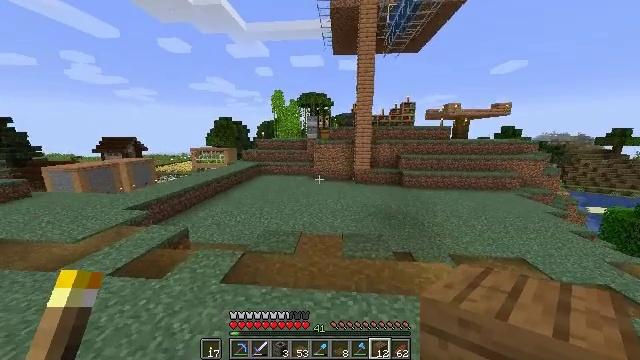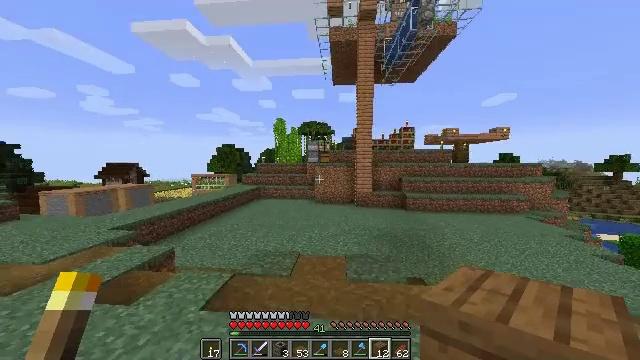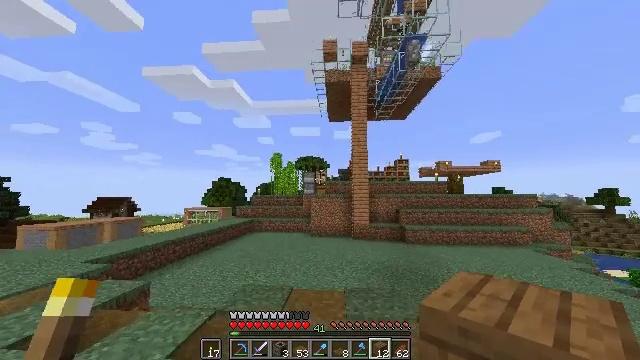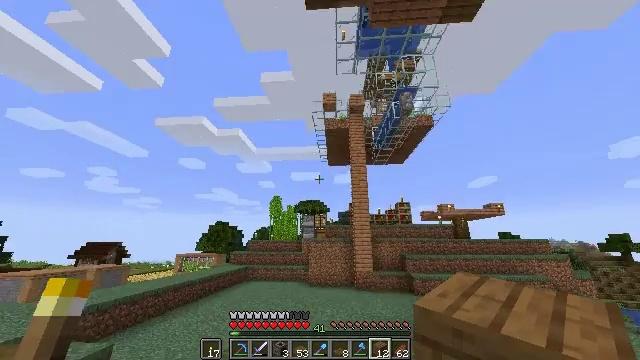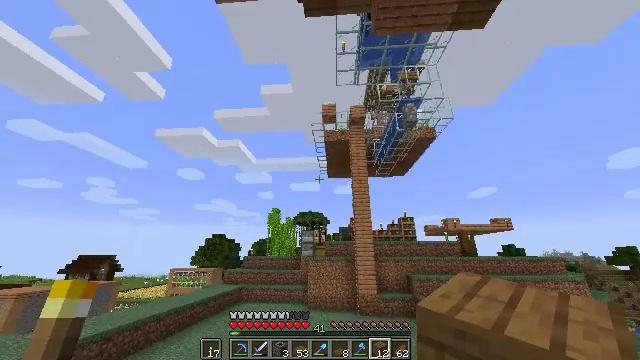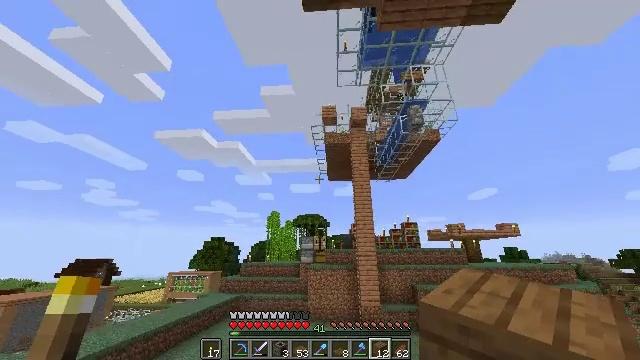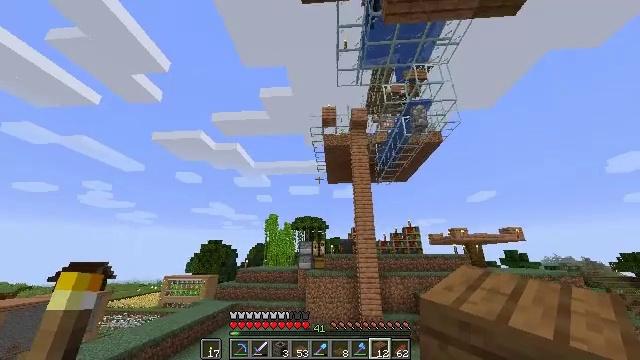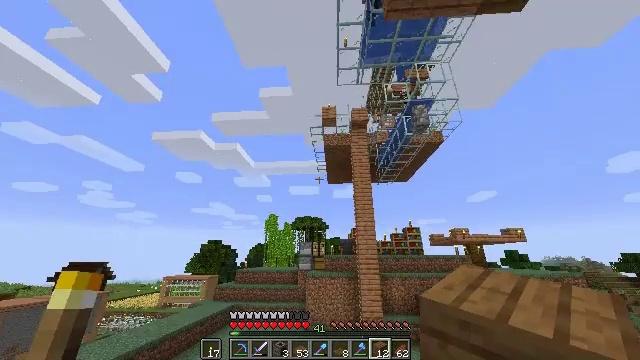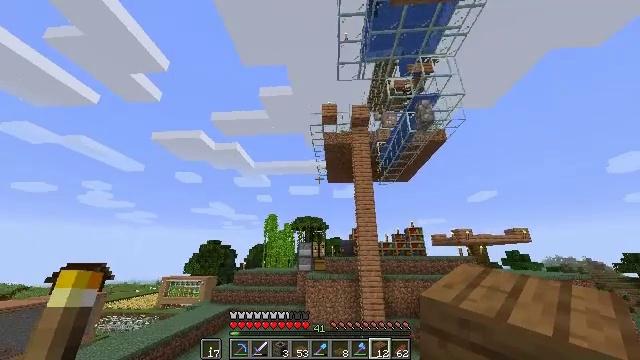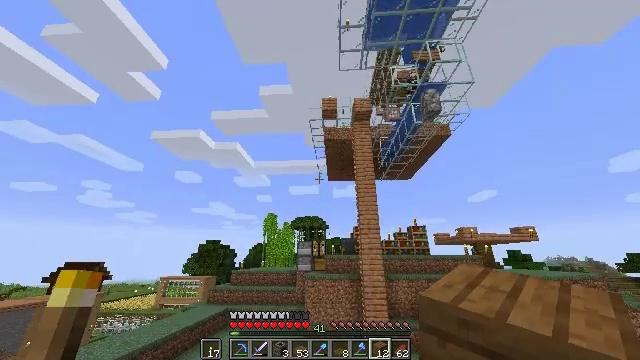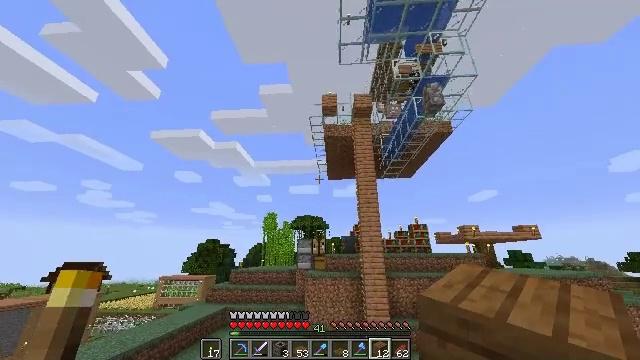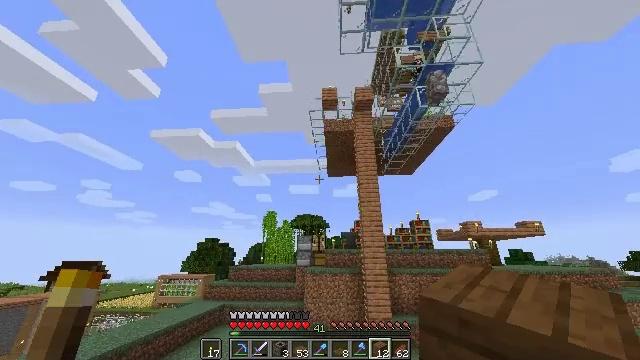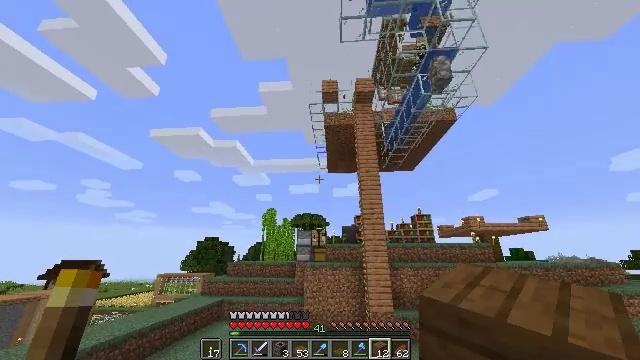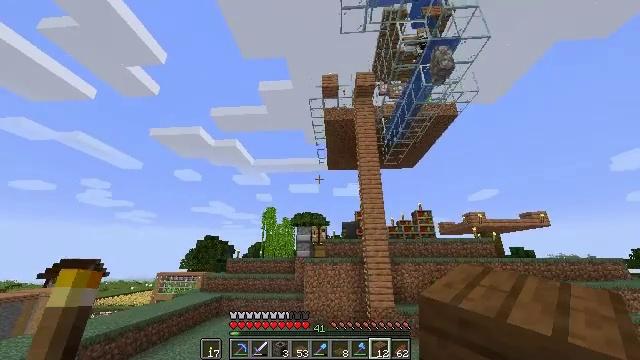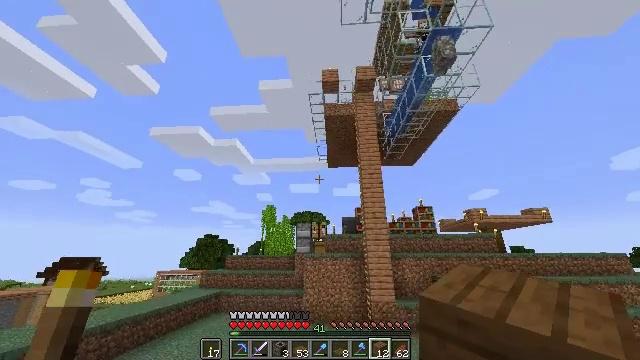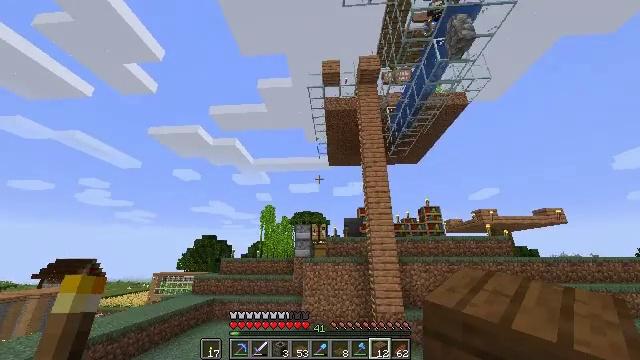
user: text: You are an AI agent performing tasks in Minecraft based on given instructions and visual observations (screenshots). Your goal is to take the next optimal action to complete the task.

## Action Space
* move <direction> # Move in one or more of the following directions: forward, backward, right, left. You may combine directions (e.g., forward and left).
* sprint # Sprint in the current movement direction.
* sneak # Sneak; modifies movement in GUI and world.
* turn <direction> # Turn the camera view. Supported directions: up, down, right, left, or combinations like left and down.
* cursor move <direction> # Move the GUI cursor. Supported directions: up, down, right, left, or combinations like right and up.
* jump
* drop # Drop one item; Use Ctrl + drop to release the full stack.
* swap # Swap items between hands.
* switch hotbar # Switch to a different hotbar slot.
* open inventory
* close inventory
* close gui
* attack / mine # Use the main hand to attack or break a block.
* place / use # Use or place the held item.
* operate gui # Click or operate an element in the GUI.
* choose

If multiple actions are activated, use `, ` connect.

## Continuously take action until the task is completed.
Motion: motion action
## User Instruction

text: Put iron ingots in the crafting grid to craft a minecart.
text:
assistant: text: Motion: move forward, sprint, turn up, jump
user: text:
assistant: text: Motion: move forward, sprint, turn right and up, jump
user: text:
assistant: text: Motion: move forward, sprint, turn up, jump
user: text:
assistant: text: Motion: move forward, sprint, turn up, jump
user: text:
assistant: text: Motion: move forward, jump
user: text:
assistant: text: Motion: move forward, jump
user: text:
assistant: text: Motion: move forward, jump
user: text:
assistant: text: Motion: move forward, jump
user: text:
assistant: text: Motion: move forward, jump
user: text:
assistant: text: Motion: move forward, jump
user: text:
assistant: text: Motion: move forward, jump
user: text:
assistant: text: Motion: move forward, jump
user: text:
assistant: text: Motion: move forward, jump
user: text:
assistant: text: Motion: move forward, sprint, jump
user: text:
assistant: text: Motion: move forward, sprint, jump
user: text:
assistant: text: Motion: move forward, sprint, jump
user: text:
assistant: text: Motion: move forward, sprint, turn right and down, jump
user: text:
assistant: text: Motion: move forward, turn down, jump
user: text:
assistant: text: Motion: move forward, turn right and down, jump
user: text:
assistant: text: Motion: move forward, turn right and down, jump
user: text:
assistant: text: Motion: move forward, turn right and down, jump
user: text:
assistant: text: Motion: move forward, turn down, jump
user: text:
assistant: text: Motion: move forward, turn down, jump
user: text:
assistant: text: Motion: move forward, jump
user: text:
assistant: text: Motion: move forward, sprint, jump
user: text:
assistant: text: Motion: move forward, sprint, turn down, jump
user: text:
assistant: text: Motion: move forward, sprint, jump
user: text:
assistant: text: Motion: move forward, sprint, jump
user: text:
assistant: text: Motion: move forward, jump
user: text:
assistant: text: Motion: move forward, jump